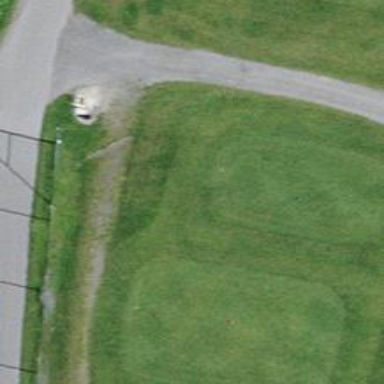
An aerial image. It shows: Golf tee on grassy land.